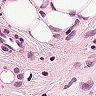
Metastatic tissue present: yes